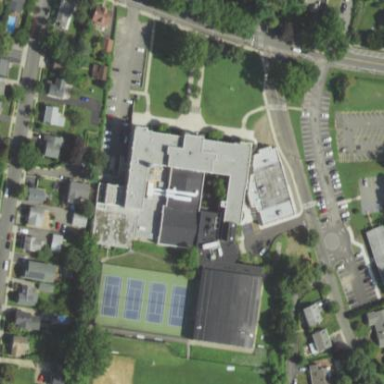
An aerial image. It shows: School.